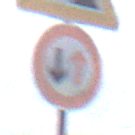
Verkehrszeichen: VorrangDesGegenverkehrs
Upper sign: Arbeitsstelle
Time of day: MorningAfternoon
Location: Outdoor (Nature)
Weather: Overcast
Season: NotSpecified
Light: Natural